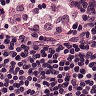
Metastatic tissue present: no